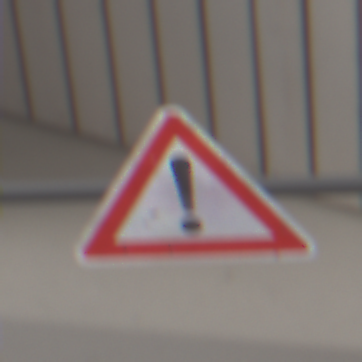
Verkehrszeichen: Gefahrenstelle
Umgebung: Roofed, Urban
Tageszeit: MorningAfternoon
Wetter: PartlyCloudy
Licht: Natural
Jahreszeit: NotSpecified
Kontrast: MediumContrast